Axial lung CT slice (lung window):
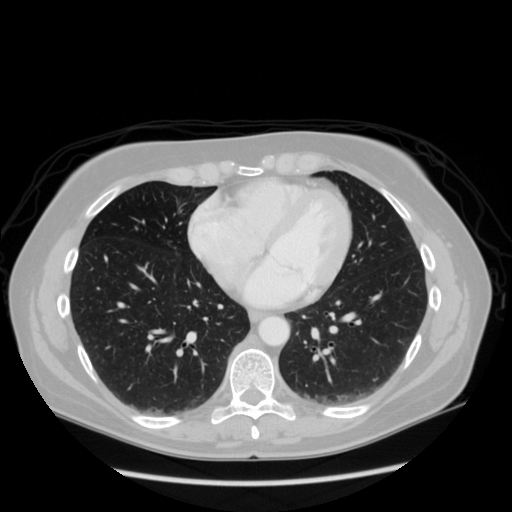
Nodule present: no